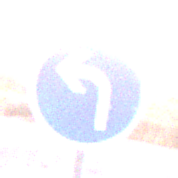
Verkehrszeichen: VorgeschriebeneFahrtrichtungLinks
Umgebung: Outdoor, Suburban
Tageszeit: SunriseSunset
Wetter: PartlyCloudy
Licht: Natural
Jahreszeit: NotSpecified
Kontrast: LowContrast